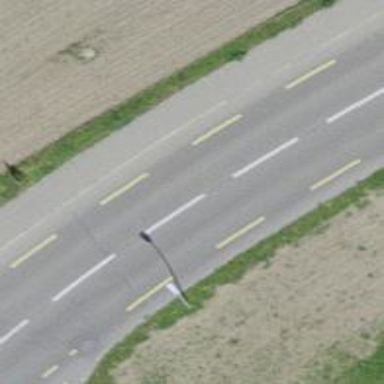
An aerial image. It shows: Secondary road with asphalt surface and designated cycle lane.